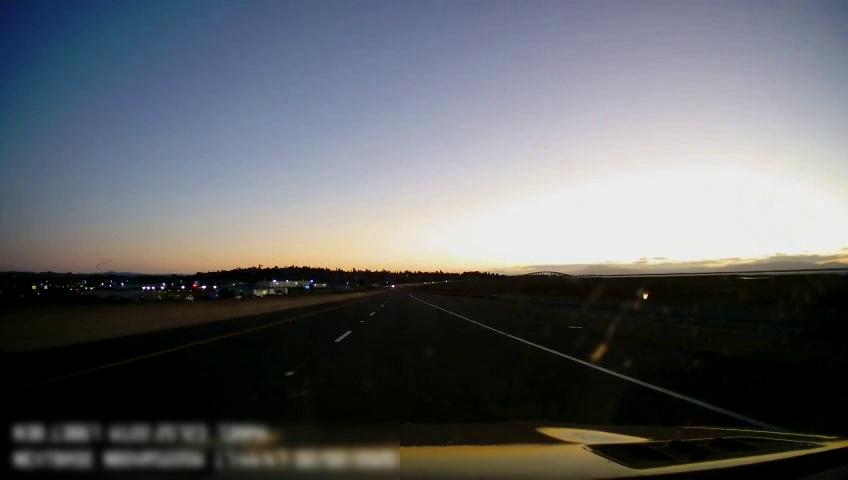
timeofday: Dusk/Dawn/Twilight
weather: Sunny
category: Drivable Space
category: Lanes | Current Lane
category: Lanes | Current Lane
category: Lanes | Alternate Lane